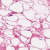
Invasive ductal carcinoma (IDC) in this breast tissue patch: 0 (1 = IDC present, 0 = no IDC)